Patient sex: F
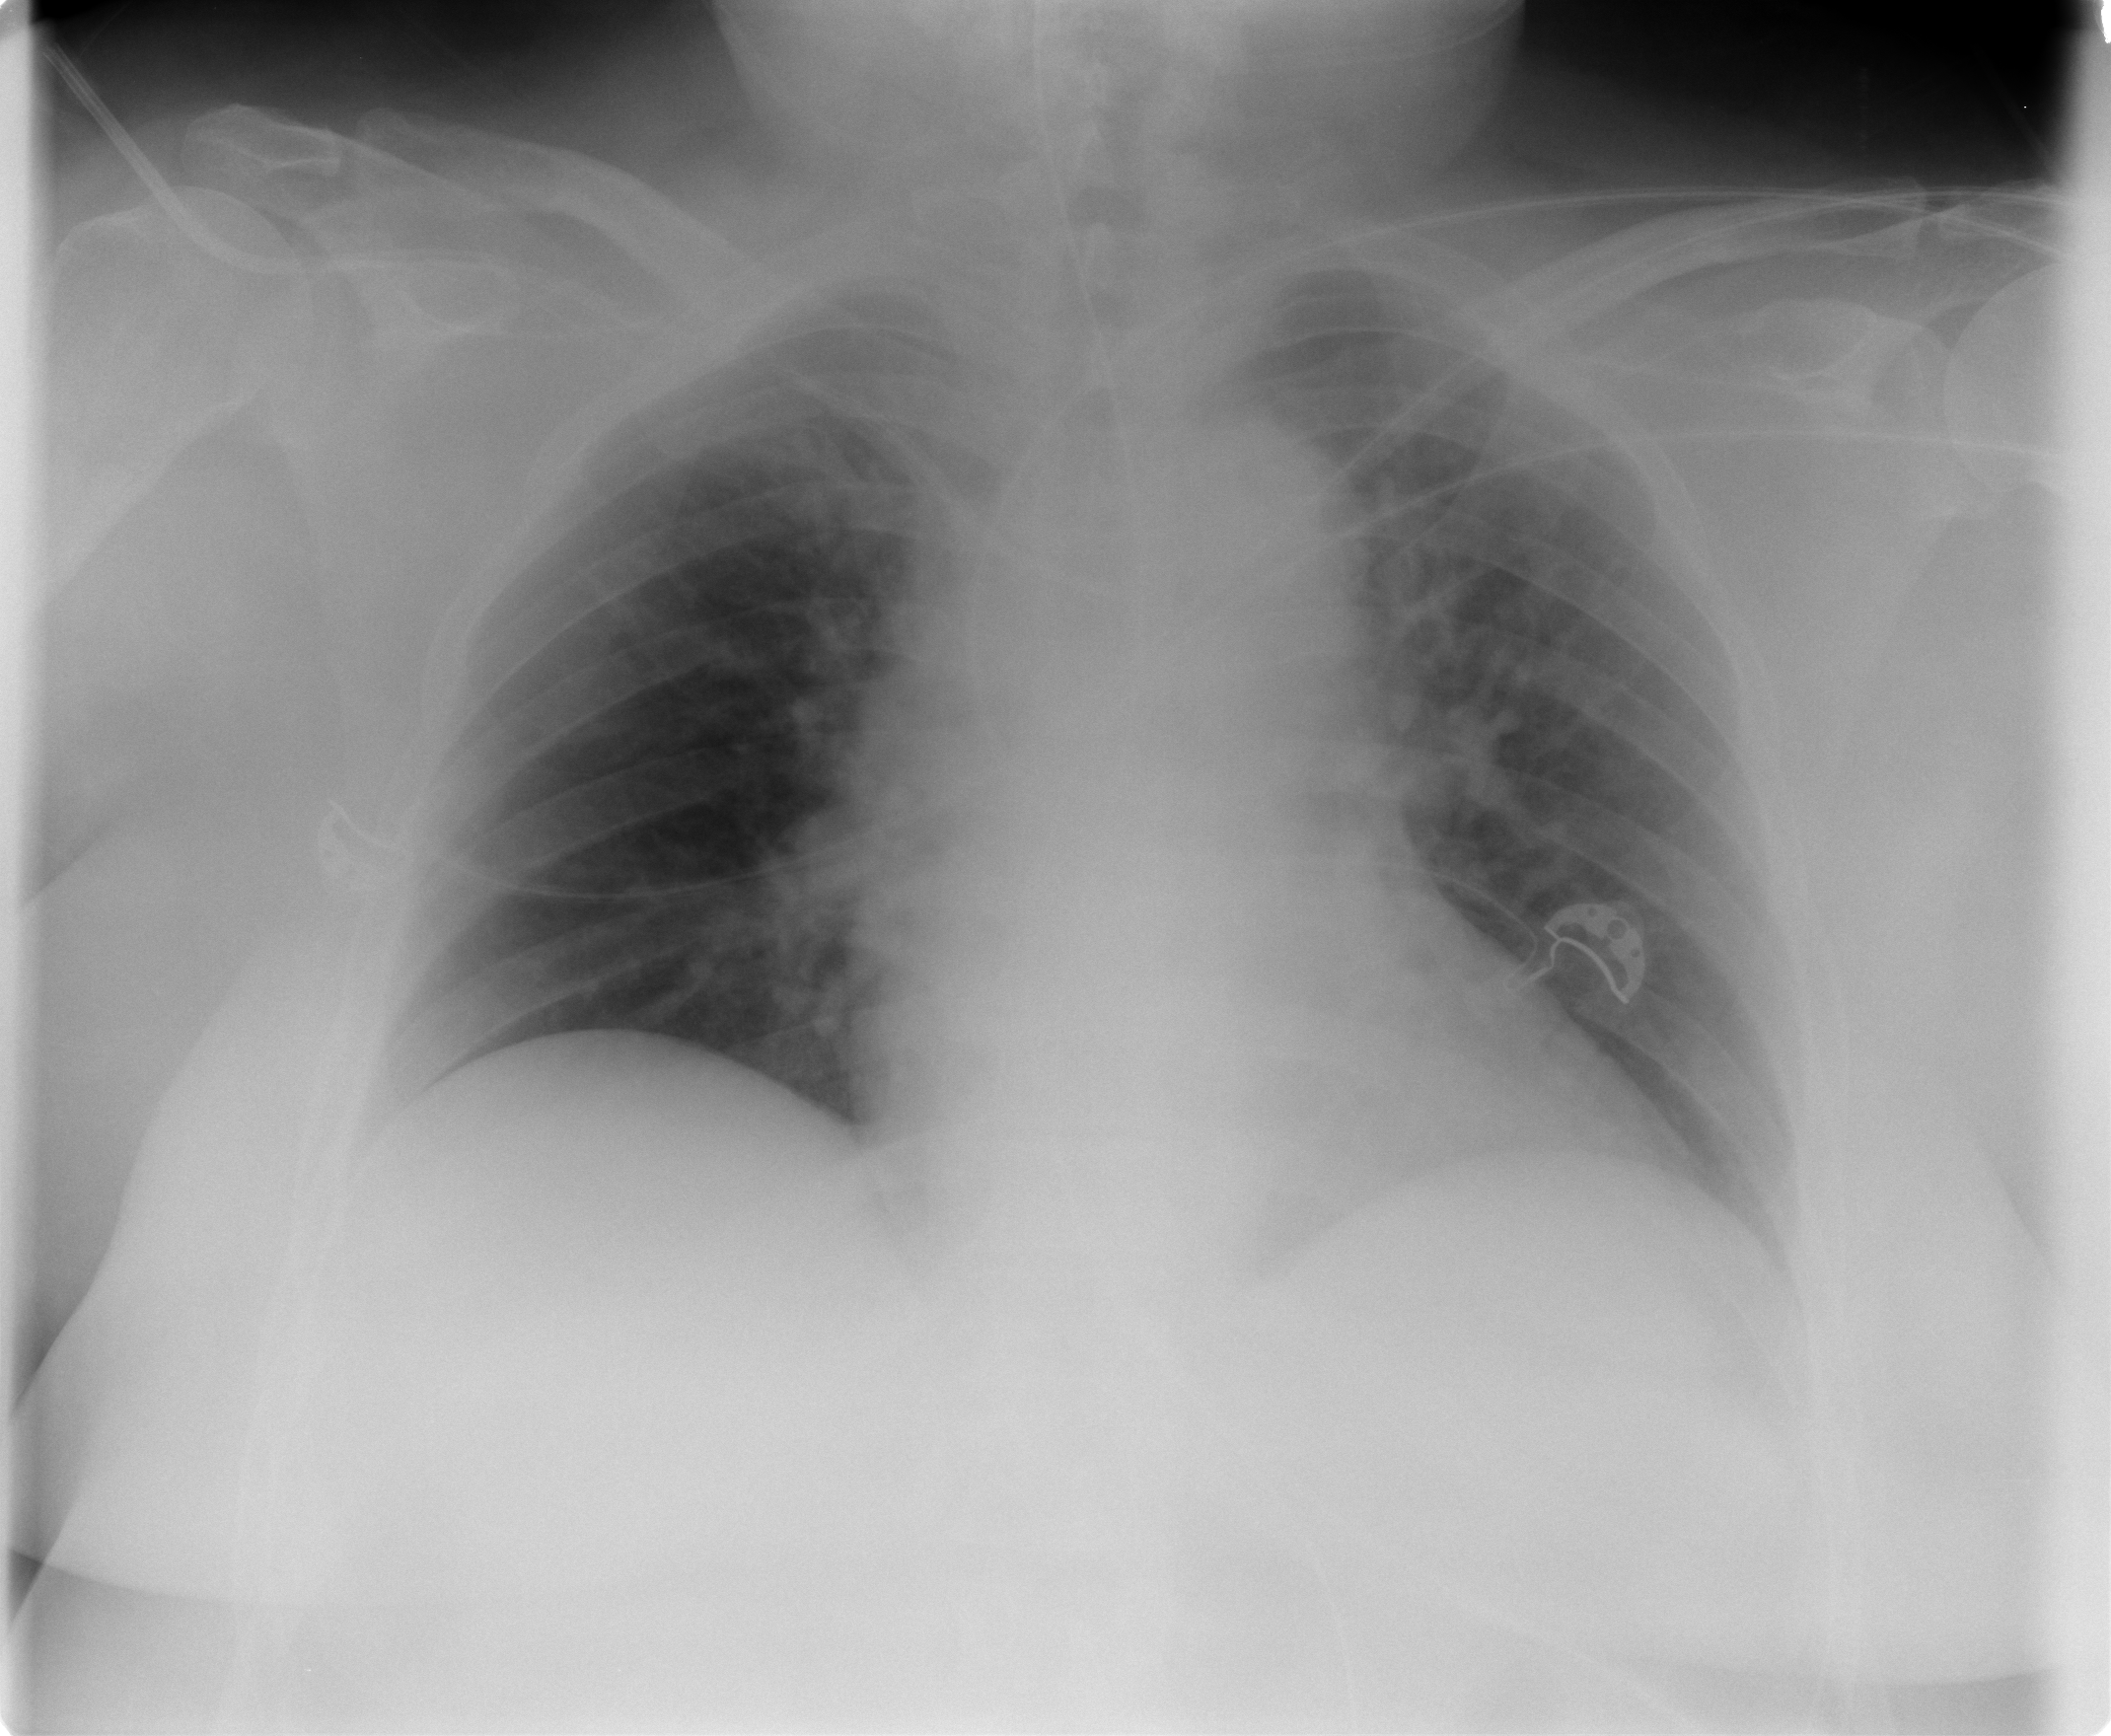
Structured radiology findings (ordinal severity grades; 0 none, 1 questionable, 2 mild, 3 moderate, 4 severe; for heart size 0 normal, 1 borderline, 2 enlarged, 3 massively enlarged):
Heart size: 0
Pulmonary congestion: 2
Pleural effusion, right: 0
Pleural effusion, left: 0
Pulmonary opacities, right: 0
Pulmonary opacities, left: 0
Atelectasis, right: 0
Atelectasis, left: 0